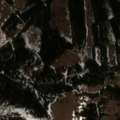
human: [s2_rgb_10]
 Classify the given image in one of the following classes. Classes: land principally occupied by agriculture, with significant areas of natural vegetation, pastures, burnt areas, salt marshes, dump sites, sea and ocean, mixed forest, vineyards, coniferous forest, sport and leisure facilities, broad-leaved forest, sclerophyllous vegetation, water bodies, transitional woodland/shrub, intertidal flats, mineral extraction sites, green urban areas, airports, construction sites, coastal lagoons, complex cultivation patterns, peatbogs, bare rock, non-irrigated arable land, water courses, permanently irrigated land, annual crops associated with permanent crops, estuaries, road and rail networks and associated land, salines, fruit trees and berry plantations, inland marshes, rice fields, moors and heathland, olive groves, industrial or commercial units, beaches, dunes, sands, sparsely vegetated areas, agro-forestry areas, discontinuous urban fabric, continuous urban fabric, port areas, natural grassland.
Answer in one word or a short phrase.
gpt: coniferous forest, natural grassland, moors and heathland, transitional woodland/shrub